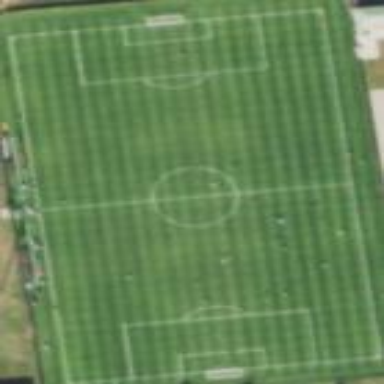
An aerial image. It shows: Lacrosse pitch for sports and leisure activities.